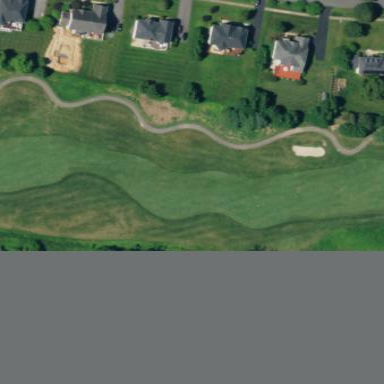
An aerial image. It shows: Grassy area designated as golf fairway.